Question: I want to create a folder with my C# app. I'm writing code, for me all is ok, but my friend gets an error
> Access to the path 'myfolder' is denied.
So how can I ask for admin rights? I've searched that it can be created with manifest.. What's it? How/where can I get manifest? I'm newbie sorry. I want something like this:

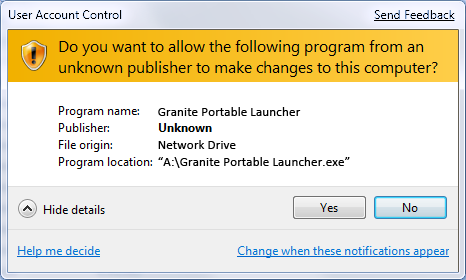
Answer: > Suggestion 1 to check admin rights - this one is if you want to do something with the bool value within the code after you do your checks
This will return a bool value and allow you to do what you want with the'isAdmin'
'''
using System.Security.Principal;
bool isAdmin;
WindowsIdentity identity = WindowsIdentity.GetCurrent();
WindowsPrincipal principal = new WindowsPrincipal(identity);
isAdmin = principal.IsInRole(WindowsBuiltInRole.Administrator);
'''
> Suggest 2 - force my .NET App to run as administrator - this is the one i would do if you always want it to run as administrator and is the one i would suggest to use.
You'll want to modify the manifest that gets embedded in the program. This works on VS2008 and higher: Project + Add New Item, select "Application Manifest File". Change the '<requestedExecutionLevel>' element to:
'''
<requestedExecutionLevel level="requireAdministrator" uiAccess="false" />
'''
The user gets the UAC prompt when they start the program.